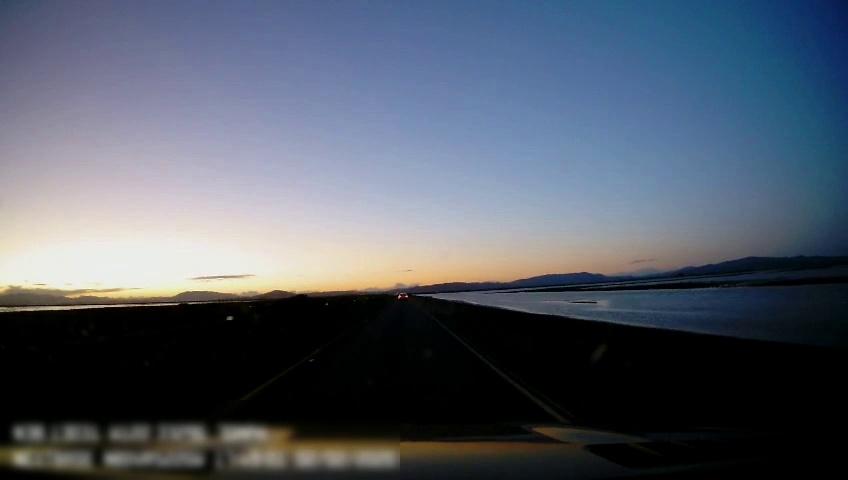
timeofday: Dusk/Dawn/Twilight
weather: Sunny
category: Drivable Space
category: Vehicles | Car
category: Lanes | Current Lane
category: Lanes | Current Lane